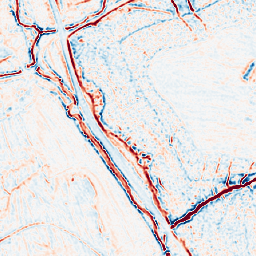
Category: multiscale
Decomposition family: log
Decomposition parameters: sigma: 1
Upsampling method: area
Upsampling parameters: scale: 2
Upsampling scale: 2